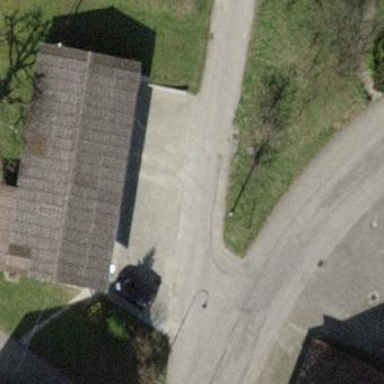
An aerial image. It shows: Farm auxiliary building with gabled roof.